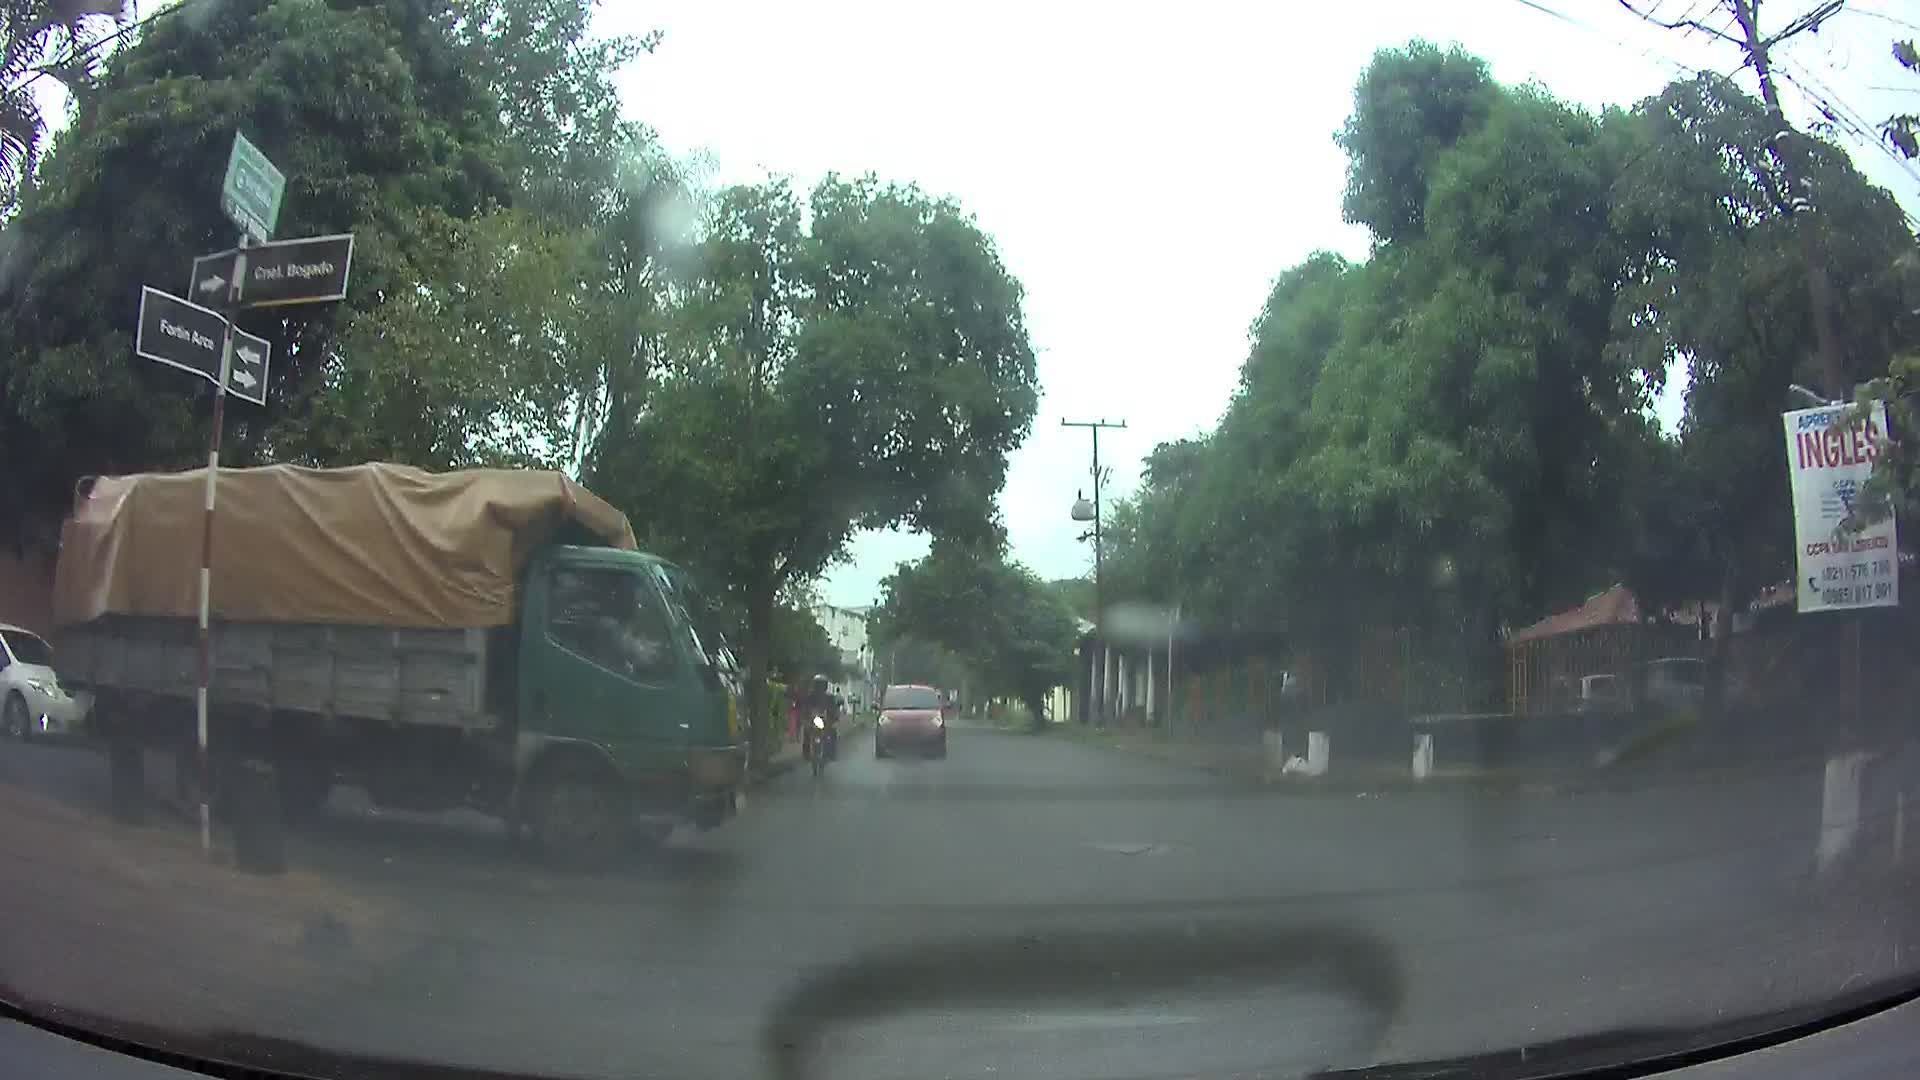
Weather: rainy
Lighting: day
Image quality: slightly poor
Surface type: driving surface
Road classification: residential
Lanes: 2.0
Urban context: urban centre
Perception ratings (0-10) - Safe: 2.41, Lively: 6.29, Beautiful: 7.8, Boring: 5.7, Depressing: 4.19, Wealthy: 4.94